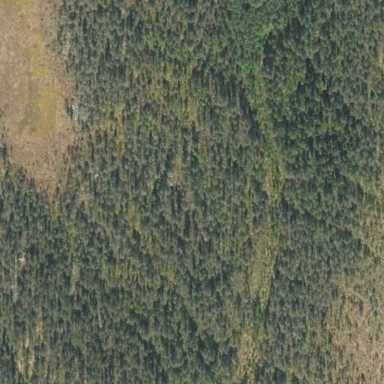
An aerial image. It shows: Needle-leaved woodland.